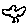
Label: bird